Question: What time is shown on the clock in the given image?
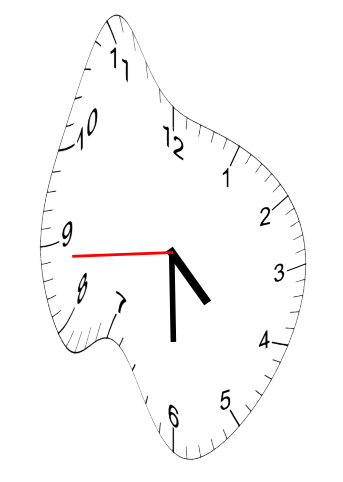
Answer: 04:29:44